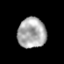
Tissue: prostate
Cell type: T cells
Senescence score: 0.3021
Nuclear area (px): 836
Mean DAPI intensity: 171.15